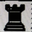
Piece: bR